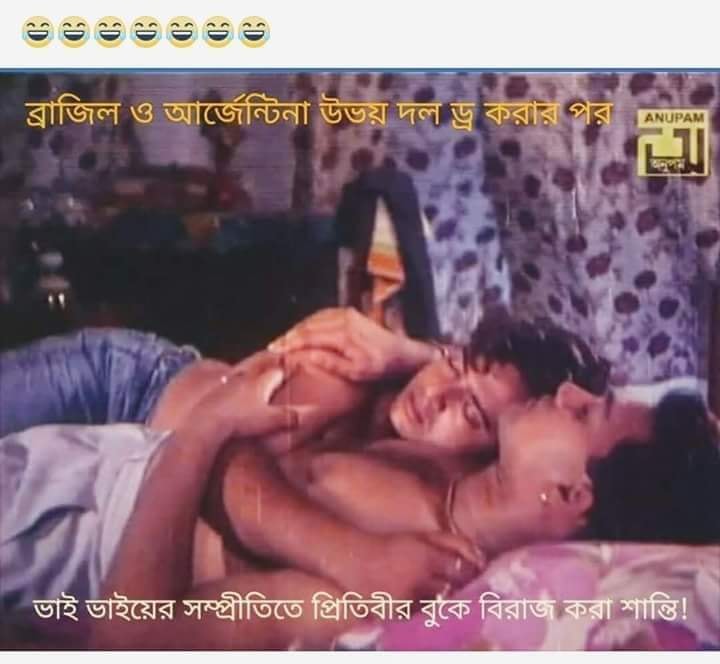
Caption: ব্রাজিল ও আর্জেন্টিনা উভয় দল ড্র করার পর    ভাই ভাইয়ের সম্প্রীতিতে পৃথিবীর বুকে বিরাজ করা শান্তি !
Label: non-hate